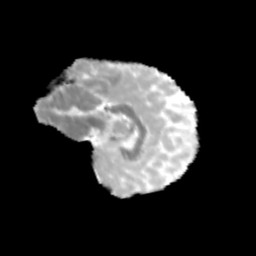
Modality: MD
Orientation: sagittal
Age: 12
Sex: female
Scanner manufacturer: siemens
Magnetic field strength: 3 T
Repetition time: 3.8 s
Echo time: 0.07 s